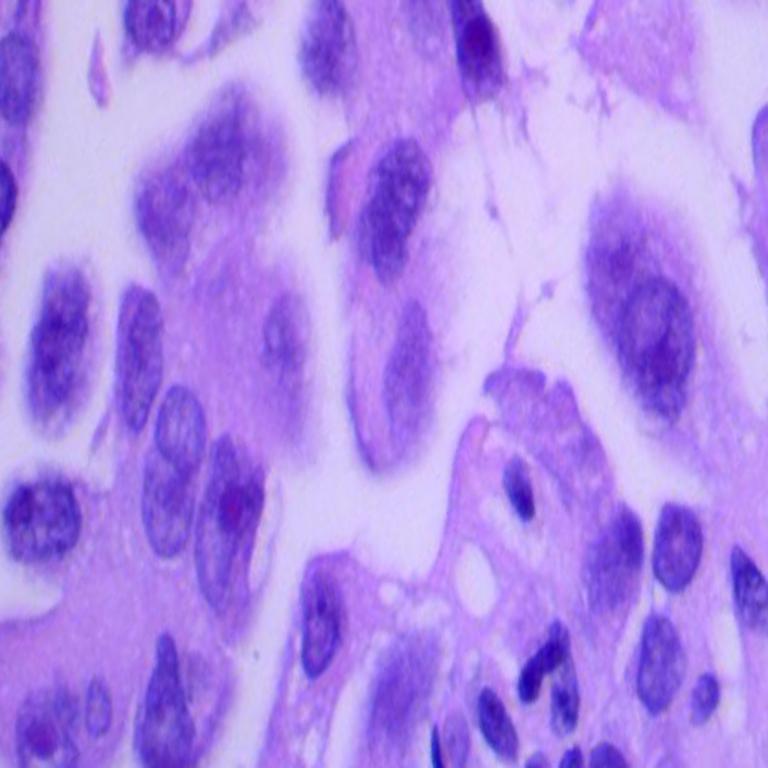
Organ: lung
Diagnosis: adenocarcinomas